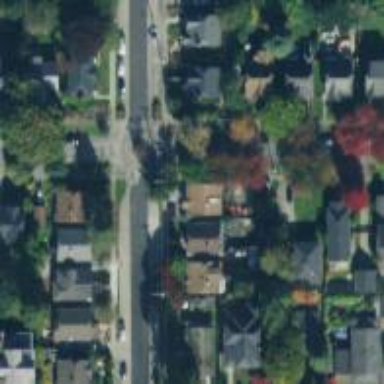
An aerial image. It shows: Residential road with separate sidewalk.